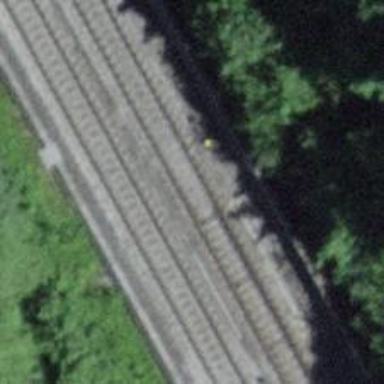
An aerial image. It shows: Railway switch.